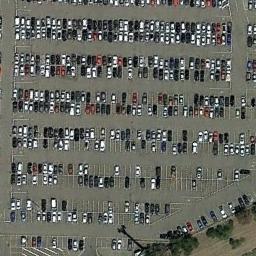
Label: parking_lot